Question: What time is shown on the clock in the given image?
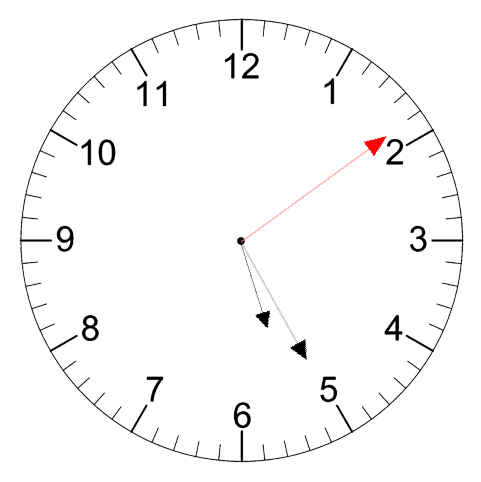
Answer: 05:25:09